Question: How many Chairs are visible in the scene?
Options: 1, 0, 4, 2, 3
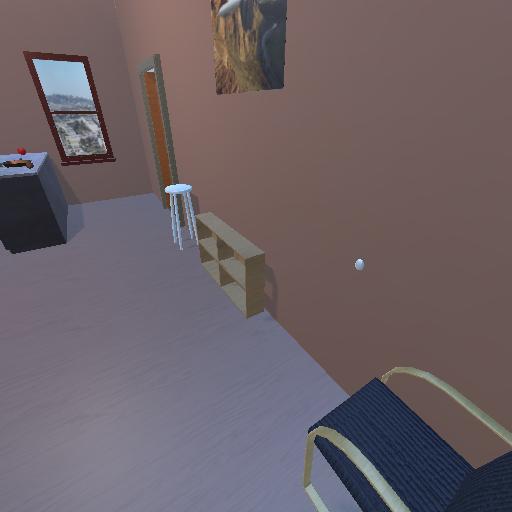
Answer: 1